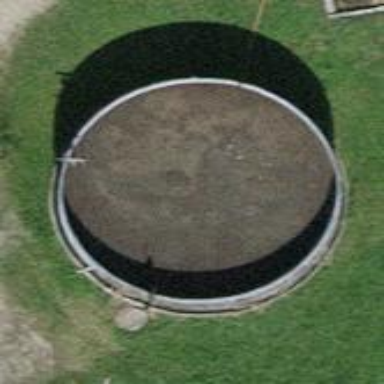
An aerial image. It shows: Storage tank with man-made structure.